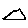
Label: triangle